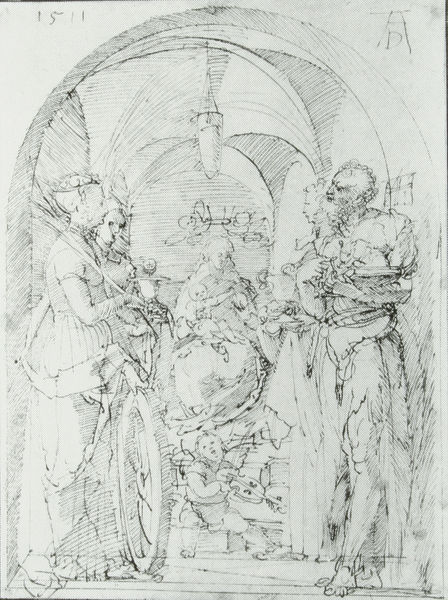
Titel: Maria mit Kind und Heiligen
Künstler: Albrecht Dürer
Standort: Wien
Institution: Albertina
Schlagwörter: fuß, mann, weiß, frauen, menschen, damen, frau, grau, hell, hut, kleid, lampe, männer, raum, schwarz, skizze, szene, zeichnung, blick, dach, dame, gürtel, schirm, schloss, fest, gesellschaft, haube, herren, leute, alt, bart, gesichter, wand, bärtig, johannes, mensch, instrument, kirche, boden, haare, mantel, decke, gewänder, innen, kind, mutter, musik, renaissance, handel, kinder, rund, engel, putte, putto, adelige, deutschland, bein, papier, bogen, gasse, perspektive, alter mann, studie, grafik, schattierung, schattierungen, linien, baby, sigantur, füsse, rad, rundbogen, wagen, kuppel, treppe, arch, arches, chair, chandelier, church, crown, hat, lamp, men, people, white, women, black, dress, dresses, group, hair, interior, lady, painting, talk, woman, kerze, gown, print, robe, leuchter, stufen, ad, striche, tor, bögen, tusche, gewölbe, knabe, glaube, religion, initialen, monogramm, schraffur, radierung, stich, schraffiert, bleistift, entwurf, unterzeichnung, erdkugel, geige, violine, kreuzrippengewölbe, kreuzgewölbe, christus, jesus, angel, angels, man, mittelalter, florenz, scwarz, girl, heiliger, child, feet, heilige, märtyrer, light, dürer, drawing, amor, putten, maria, gefangener, madonna, black and white, mother, sketch, putti, beard, martyr, saint, books, pen, statue, wings, fidel, children, scene, cherub, cupid, gebälk, mephisto, federzeichnung, human, party, music, michelangelo, leonardo, wölbung, family, cart, handzeichnung, torbögen, archway, dome, plan, da vinci, ink, jesuskind, ceiling, menscen, art, statues, schwarz-weis, bald, foot, study, straubing, skize, pencil, katharina, märtyrerin, albrecht, albrecht dürer, book, christ, marter, gefesselt, travel, giotto, angebunden, cupidon, playing, globe, humans, sacra conversatione, darbringung im tempel, mary, sacra conversazione, barokk, kid, market, pan, vorbild, dance, standing, bow, durer, frqu, vault, deutsche renaissance, gefässelt, kreuzgradgewölbe, wolgemut, umbrella, wheel, schnattern, tall, monogram, earth, leg, babies, lute, mandolin, singing, tratsch, viola, violin, infant, fiddle, rags, bicycle, at, 1511, doll, bleischtift, gewäöbe, violen, scetch, infants, sphere, sing, a, kaum erkennbar, spinning wheel, turn, balck and white, misuc, parosol, wisedom, roman era, christening, baby shower, antone, geremy, groins, religious birth of a king